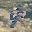
Label: 9